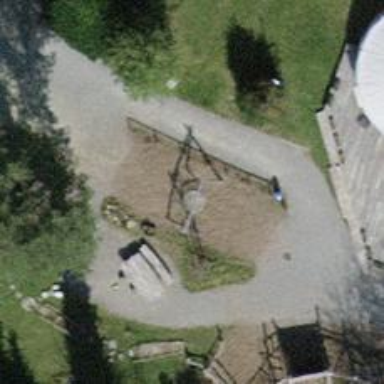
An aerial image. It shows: Playground featuring basket swing.